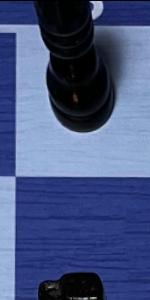
Label: Empty